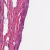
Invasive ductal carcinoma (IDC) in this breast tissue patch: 0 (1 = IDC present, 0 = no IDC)